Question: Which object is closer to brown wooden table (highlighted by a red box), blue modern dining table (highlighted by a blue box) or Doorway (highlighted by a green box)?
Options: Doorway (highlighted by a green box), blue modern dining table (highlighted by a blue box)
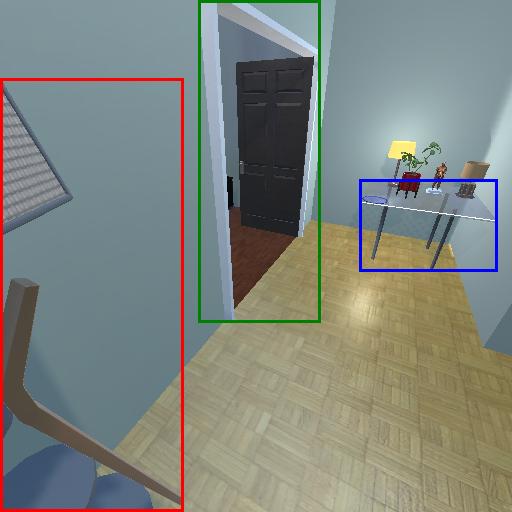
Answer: Doorway (highlighted by a green box)